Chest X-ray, PA view. Patient: 57 years old, sex M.
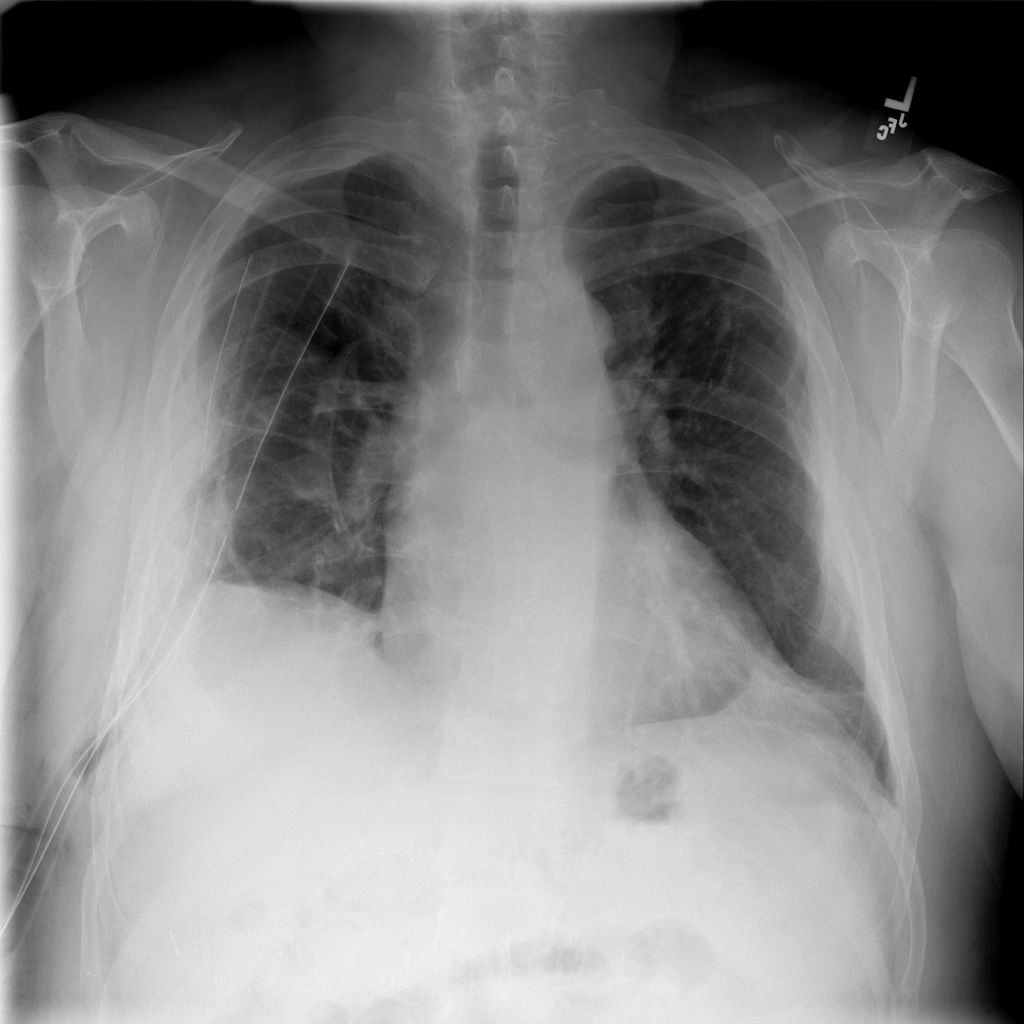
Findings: No Finding